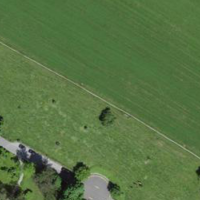
EUNIS habitat code: 25
Species observed at this site:
Plantago media